Question: I want to give users option to select Currency display format like in this example:

Couple of challenges I face. First I do not know how to pass the values of
'''
Currency.getAvailableCurrencies();
'''
to the ListPreference entries and values set. Below is my attempt.
First the xml
'''
<ListPreference
android:key="currency"
android:title="Currency"
android:defaultValue="$"
android:negativeButtonText="@null"
android:positiveButtonText="@null" />
'''
Then this is how I try to populate the listPreference from code
'''
public static class SettingsFragment extends PreferenceFragment {
@TargetApi(Build.VERSION_CODES.KITKAT)
@Override
public void onCreate(Bundle savedInstanceState) {
super.onCreate(savedInstanceState);
//Add preference xml
addPreferencesFromResource(R.xml.pref_general);
//Get root PreferenceScreen
PreferenceScreen mPreferenceScreen = getPreferenceManager().createPreferenceScreen(getActivity());
//Get the currency list preference
ListPreference listPref = (ListPreference) mPreferenceScreen.findPreference("currency");
//Get available currency set
Set<Currency> currencySet = Currency.getAvailableCurrencies();
//Convert the currency Set<E> to String[] so I can get Array contents
String[] currencyArray = currencySet.toArray(new String[currencySet.size()]);
CharSequence[] entries = new CharSequence[currencyArray.length];
CharSequence[] values = new CharSequence[currencyArray.length];
for (int i = 0; i < entries.length; i++){
entries[i] = currencyArray[i].toString();
values[i] = currencyArray[i].toString();
}
listPref.setEntries(entries);
listPref.setEntryValues(values);
}
}
'''
The above failed with the following exceptions
'''
Caused by: java.lang.ArrayStoreException: source[0] of type java.util.Currency cannot be stored in destination array of type java.lang.String[]
'''
So how can I present a human readable list of available currencies in a ListPreference>
For anyone reading, here is the updated working code per the answer below, not sure what I will do with Pre KitKat devices at this time
'''
public static class SettingsFragment extends PreferenceFragment {
@TargetApi(Build.VERSION_CODES.KITKAT)
@Override
public void onCreate(Bundle savedInstanceState) {
super.onCreate(savedInstanceState);
//Add preference xml
addPreferencesFromResource(R.xml.pref_general);
//Get root PreferenceScreen
PreferenceScreen mPreferenceScreen = (PreferenceScreen)getPreferenceScreen();
//Get the currency list preference
ListPreference listPref = (ListPreference) mPreferenceScreen.findPreference("currency");
if (listPref != null) {
//Get available currency set
Set<Currency> currencies = Currency.getAvailableCurrencies();
CharSequence[] entries = new CharSequence[currencies.size()];
CharSequence[] values = new CharSequence[currencies.size()];
int i = 0;
for (Currency currency: currencies){
String tempCurrency = String.format("%s %s %s",currency.getDisplayName(), currency.getSymbol(), currency.toString());
if (!tempCurrency.trim().isEmpty()){
entries[i] = tempCurrency;
values[i] = currency.getSymbol();
}
i++;
}
listPref.setEntries(entries);
listPref.setDefaultValue("$");
listPref.setEntryValues(values);
} else {
Toast.makeText(getActivity(), "ListPreference is null", Toast.LENGTH_SHORT).show();
}
}
}
'''
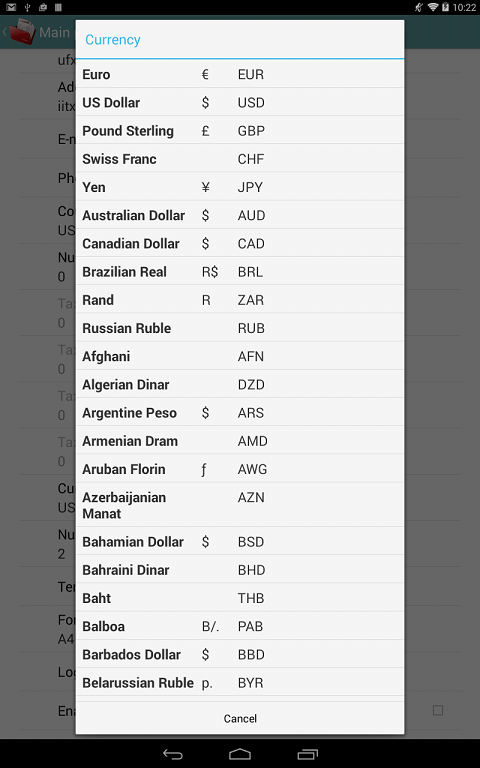
Answer: This line seems like the problem, I dont know why you think it would automatically cast the Currency object to a string
'''
//Convert the currency Set<E> to String[] so I can get Array contents
String[] currencyArray = currencySet.toArray(new String[currencySet.size()]);
'''
You want to replace that with something like:
'''
Set<Currency> currencies = Currency.getAvailableCurrencies();
for (Currency currency: currencies) {
System.out.printf("%s %s %s
",currency.getDisplayName(), currency.getSymbol(), currency.toString());
// your code to check whether the symbol is not empty here
// add it to your String array or just directly use the
// CharSequences arrays for entries and values here.
}
'''